Interaction volume radius: 10 \u00c5
Interaction volume height: 30 \u00c5
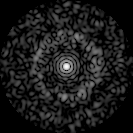
Disorder parameter: 0.8292